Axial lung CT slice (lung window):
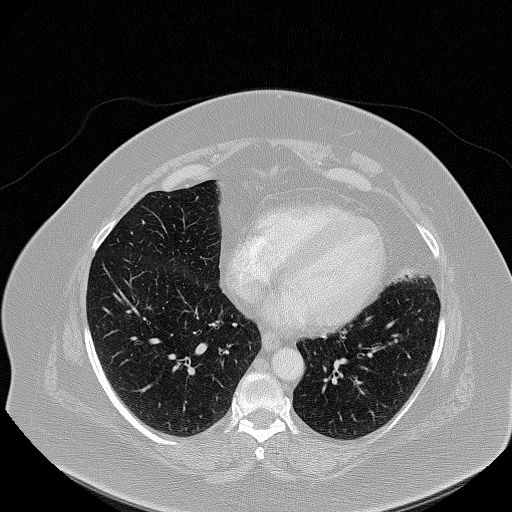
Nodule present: no